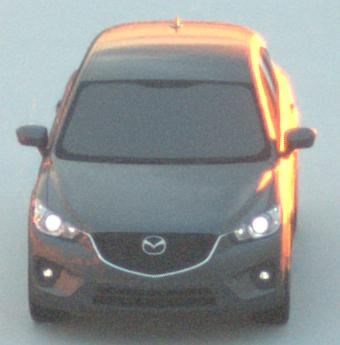
Make: Mazda
Model: CX-5 2.0 SKYACTIV-G 160
Detailed model: CX-5 (GH)
Model produced from: 2012/04
Model produced until: 2015/02
Doors: 5
Color: gray
Road condition: dry road
Daytime: sunrise or sunset
Contrast: medium contrast